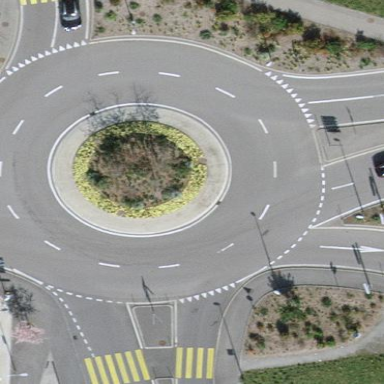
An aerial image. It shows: Secondary road with asphalt surface leading to roundabout junction.